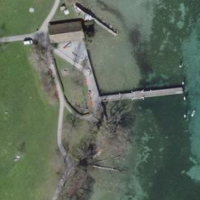
EUNIS habitat code: 14
Species observed at this site:
Certhia brachydactyla
Corvus corone
Podiceps cristatus
Cyanistes caeruleus
Lophophanes cristatus
Anas platyrhynchos
Chloris chloris
Troglodytes troglodytes
Dendrocopos major
Passer domesticus
Aegithalos caudatus
Buteo buteo
Regulus ignicapilla
Fringilla coelebs
Spinus spinus
Carduelis carduelis
Chroicocephalus ridibundus
Columba palumbus
Turdus merula
Poecile palustris
Phalacrocorax carbo
Larus michahellis
Cygnus olor
Parus major
Erithacus rubecula
Mergus merganser
Sitta europaea
Garrulus glandarius
Motacilla alba